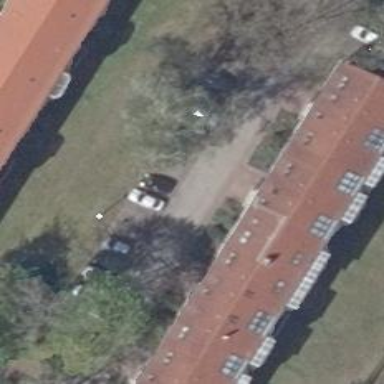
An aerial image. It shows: Building with gabled roof.